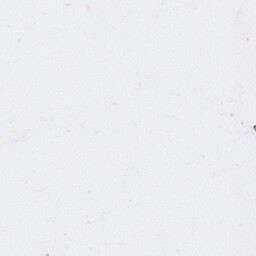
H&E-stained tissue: Ovarian